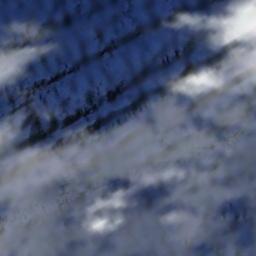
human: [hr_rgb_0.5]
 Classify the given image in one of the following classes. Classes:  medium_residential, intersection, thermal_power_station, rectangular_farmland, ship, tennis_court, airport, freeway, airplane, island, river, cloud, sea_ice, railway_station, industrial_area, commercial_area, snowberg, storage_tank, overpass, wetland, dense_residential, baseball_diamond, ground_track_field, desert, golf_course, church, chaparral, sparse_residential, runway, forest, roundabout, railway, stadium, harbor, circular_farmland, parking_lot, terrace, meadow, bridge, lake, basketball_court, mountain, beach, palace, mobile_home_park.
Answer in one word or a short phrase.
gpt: cloud